Field crop: maize
Growth stage: 2
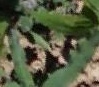
Species: maize